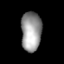
Tissue: lung
Cell type: Endothelial cells
Senescence score: 0.5468
Nuclear area (px): 784
Mean DAPI intensity: 153.042